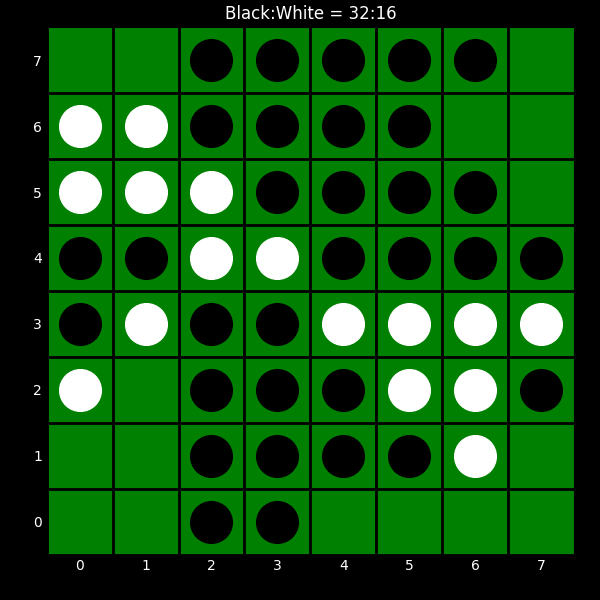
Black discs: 32
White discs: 16